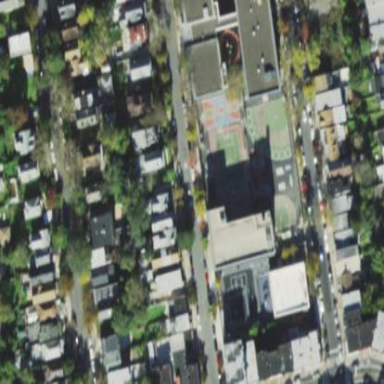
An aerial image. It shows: School.